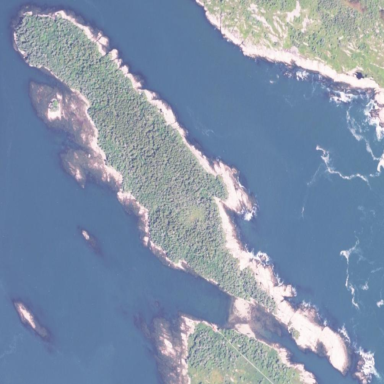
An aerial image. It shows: Island with natural coastline.